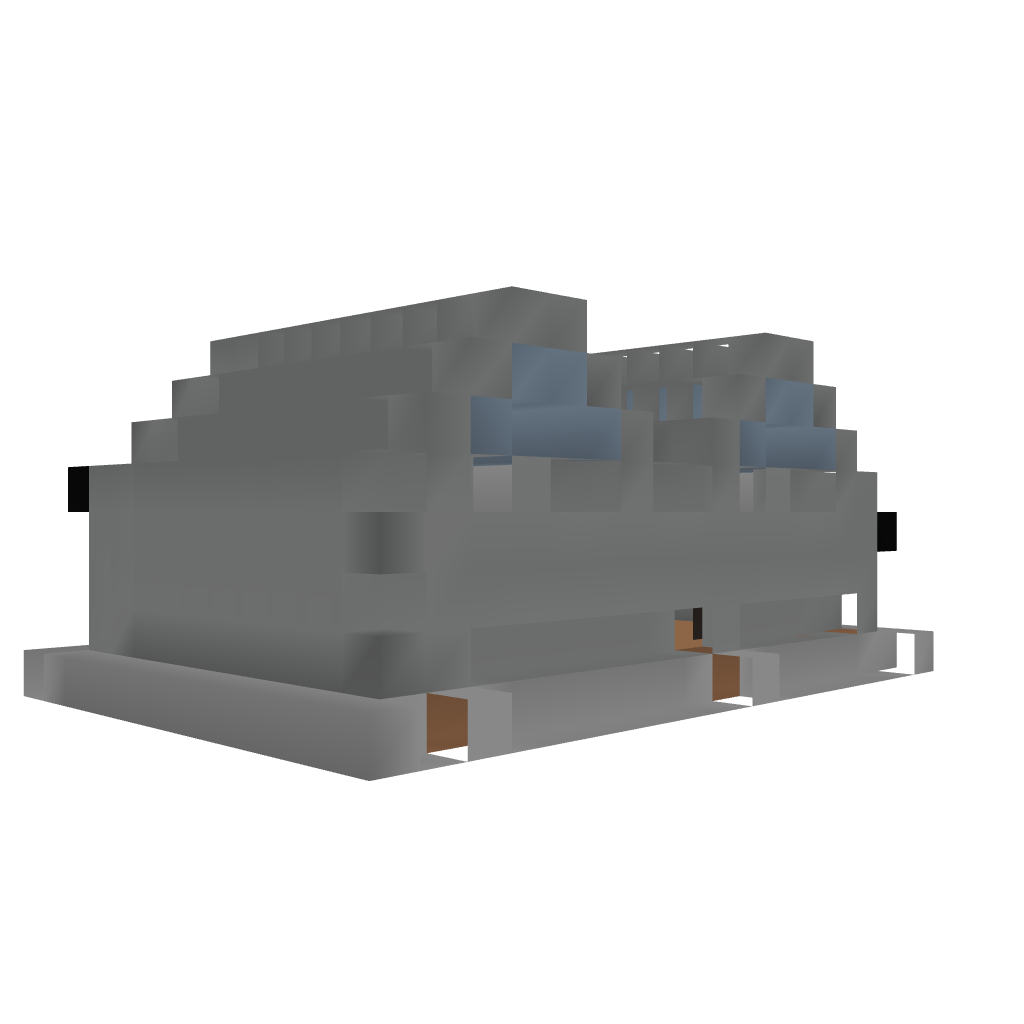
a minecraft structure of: A Small storage building